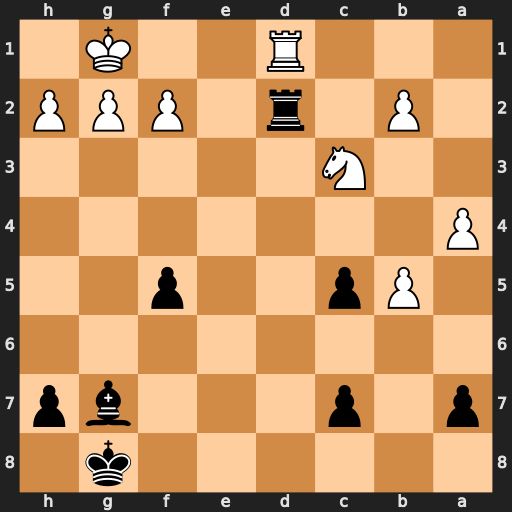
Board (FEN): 6k1/p1p3bp/8/1Pp2p2/P7/2N5/1P1r1PPP/3R2K1
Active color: b
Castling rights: -
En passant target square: -
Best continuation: Bxc3 Rxd2 Bxd2